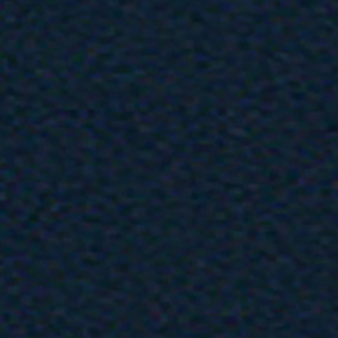
Label: other